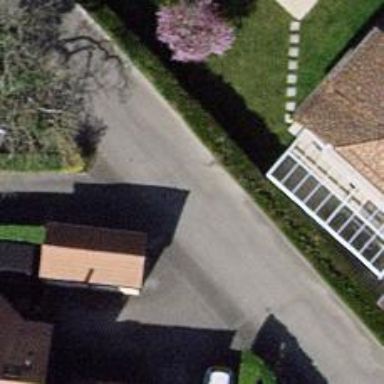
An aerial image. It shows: Alleyway designated as service road.